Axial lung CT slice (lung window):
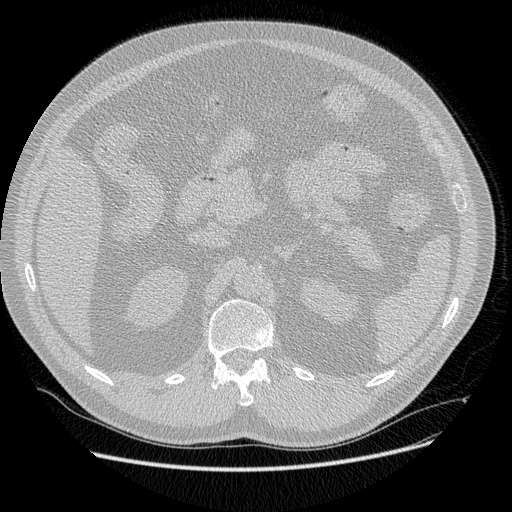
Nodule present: no